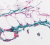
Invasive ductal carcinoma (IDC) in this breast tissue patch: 0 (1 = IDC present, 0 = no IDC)